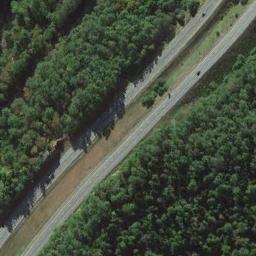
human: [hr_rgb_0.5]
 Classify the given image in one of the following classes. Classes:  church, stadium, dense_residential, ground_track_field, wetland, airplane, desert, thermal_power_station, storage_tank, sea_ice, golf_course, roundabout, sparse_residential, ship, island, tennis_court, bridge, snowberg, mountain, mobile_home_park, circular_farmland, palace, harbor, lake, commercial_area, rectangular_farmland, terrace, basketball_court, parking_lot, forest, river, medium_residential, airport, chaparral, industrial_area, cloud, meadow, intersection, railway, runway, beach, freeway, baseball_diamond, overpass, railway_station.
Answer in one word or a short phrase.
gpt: freeway